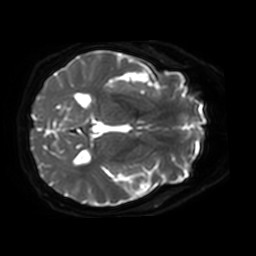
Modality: ADC
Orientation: axial
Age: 63
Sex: male
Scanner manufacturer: philips
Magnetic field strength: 3 T
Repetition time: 3.922 s
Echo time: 0.06042 s